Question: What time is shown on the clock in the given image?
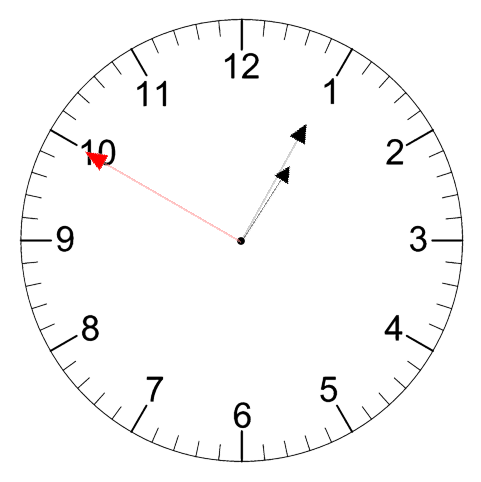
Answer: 01:04:50